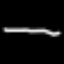
Label: line